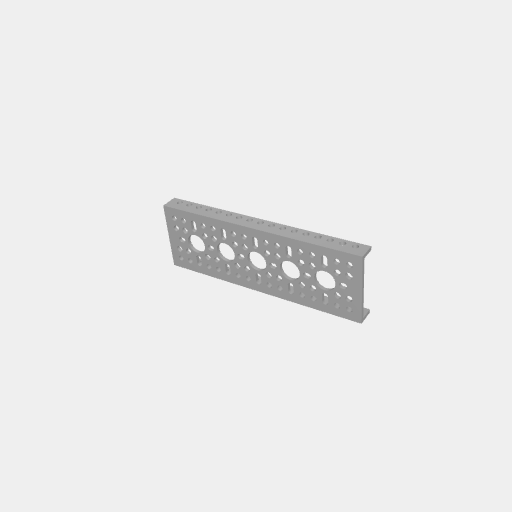
Part: LowSideUChannel5H